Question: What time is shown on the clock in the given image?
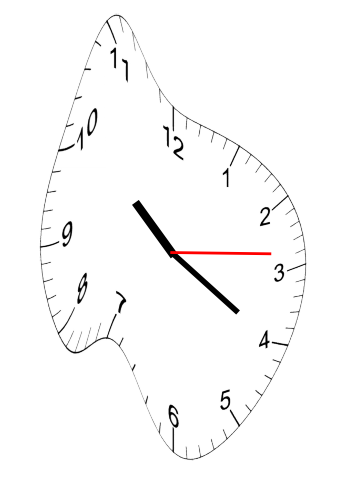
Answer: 10:20:14